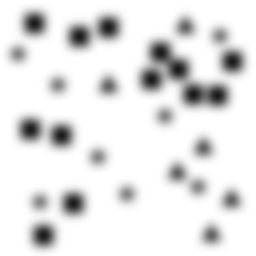
Squares: 13
Triangles: 6
Stars: 8
Total shapes: 27